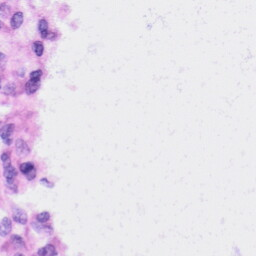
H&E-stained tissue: Liver